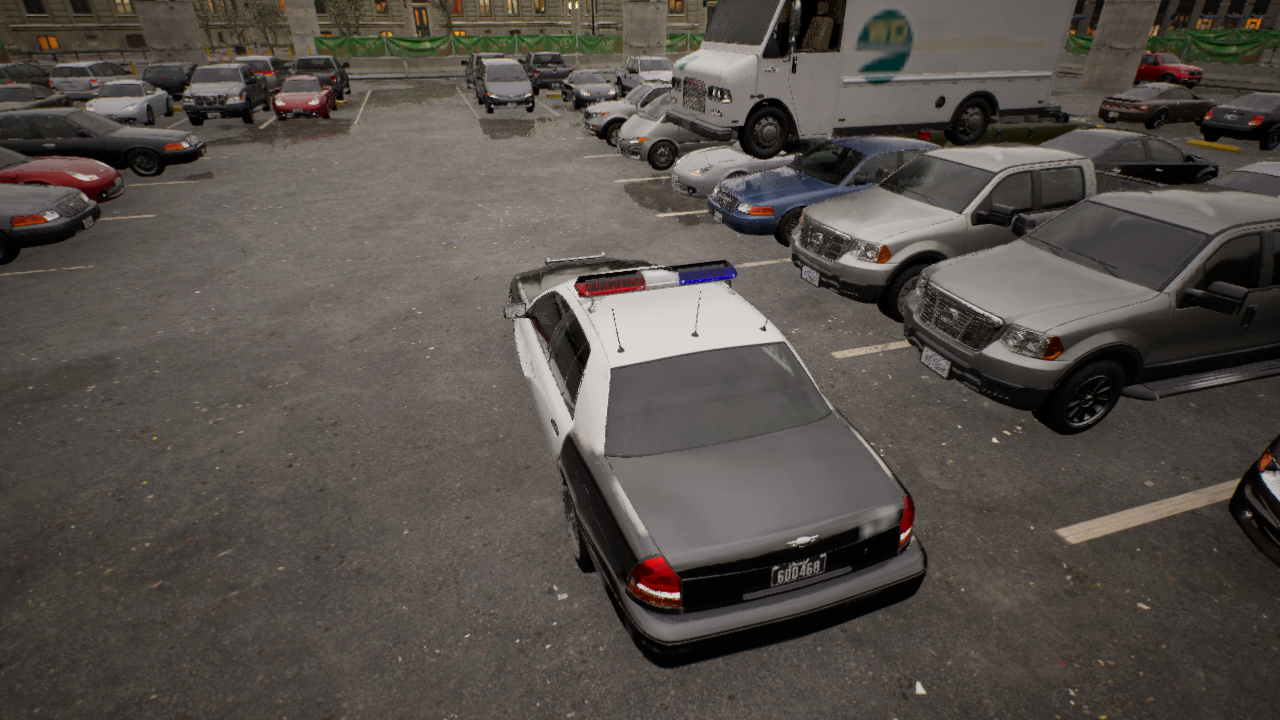
Venue: arterial
Lighting: golden hour
Vehicle rig: sedan